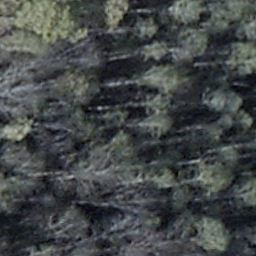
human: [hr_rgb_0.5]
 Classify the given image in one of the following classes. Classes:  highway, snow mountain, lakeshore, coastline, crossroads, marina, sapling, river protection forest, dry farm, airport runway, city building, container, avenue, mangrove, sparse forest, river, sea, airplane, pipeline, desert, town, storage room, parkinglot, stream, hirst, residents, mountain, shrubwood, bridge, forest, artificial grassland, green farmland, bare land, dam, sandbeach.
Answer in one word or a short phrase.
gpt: shrubwood